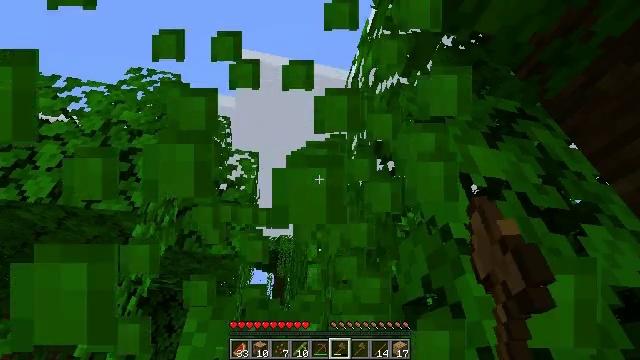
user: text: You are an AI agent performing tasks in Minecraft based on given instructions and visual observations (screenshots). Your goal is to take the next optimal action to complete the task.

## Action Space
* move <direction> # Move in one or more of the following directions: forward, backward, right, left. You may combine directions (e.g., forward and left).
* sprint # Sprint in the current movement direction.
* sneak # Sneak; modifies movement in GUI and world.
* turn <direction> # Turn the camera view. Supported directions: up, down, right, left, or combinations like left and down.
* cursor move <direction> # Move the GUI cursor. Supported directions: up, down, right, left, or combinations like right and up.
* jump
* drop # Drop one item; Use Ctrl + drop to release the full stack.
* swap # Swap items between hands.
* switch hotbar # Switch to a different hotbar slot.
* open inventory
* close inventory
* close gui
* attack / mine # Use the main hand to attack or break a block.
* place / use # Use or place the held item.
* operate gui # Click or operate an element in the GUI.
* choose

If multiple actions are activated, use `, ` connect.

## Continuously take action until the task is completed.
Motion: motion action
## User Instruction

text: Attack the jungle leaves to remove it.
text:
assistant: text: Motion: attack / mine